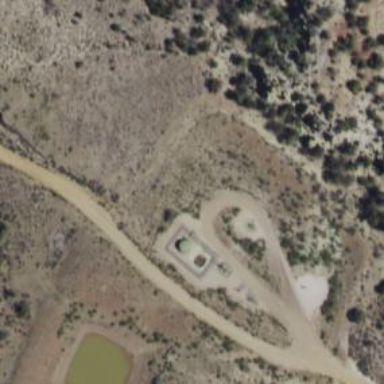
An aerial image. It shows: Storage tank that is man-made.